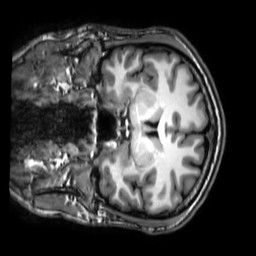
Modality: T1w
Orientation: coronal
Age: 31
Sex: male
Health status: healthy
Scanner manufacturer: philips
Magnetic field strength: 3 T
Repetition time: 0.009 s
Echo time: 0.003996 s